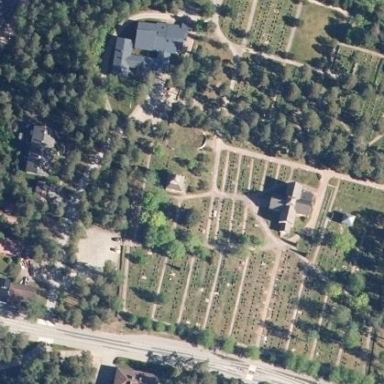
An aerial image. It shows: Grave yard.